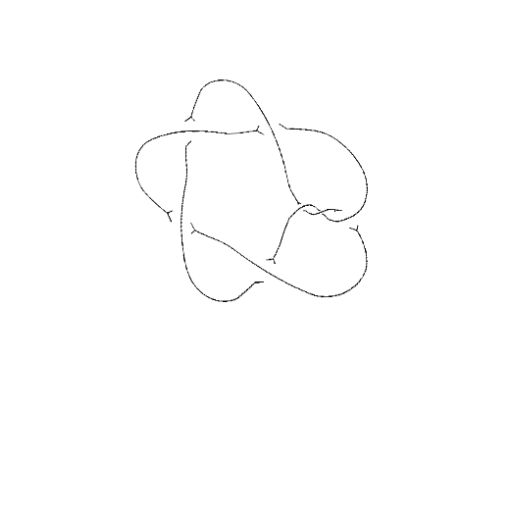
Crossing number: 7